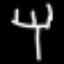
Label: fork